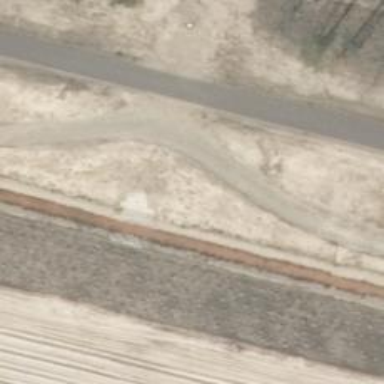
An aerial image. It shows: Embankment has been constructed as man-made feature.